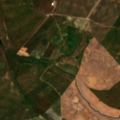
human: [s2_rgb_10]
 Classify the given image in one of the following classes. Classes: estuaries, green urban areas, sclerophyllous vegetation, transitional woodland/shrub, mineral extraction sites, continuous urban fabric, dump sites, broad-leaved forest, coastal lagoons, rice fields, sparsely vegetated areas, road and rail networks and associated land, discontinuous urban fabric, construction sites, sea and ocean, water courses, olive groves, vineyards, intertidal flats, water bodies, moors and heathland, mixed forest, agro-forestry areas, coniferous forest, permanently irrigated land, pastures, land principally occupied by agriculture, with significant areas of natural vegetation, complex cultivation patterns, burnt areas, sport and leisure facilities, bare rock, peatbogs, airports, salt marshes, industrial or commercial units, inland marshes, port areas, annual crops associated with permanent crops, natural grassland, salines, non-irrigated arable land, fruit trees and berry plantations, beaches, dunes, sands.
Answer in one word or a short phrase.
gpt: continuous urban fabric